Question: I'm using a JPA project as a jar in a dynamic webproject.
At a certain moment in my project I get a error.

'''
operation = RepositoryFactory.getRepositoryFactory()
.getUserRepository().add(feedbackverantwoordelijke);
'''
>
'''
public boolean add(User user) {
EntityManagerFactory emf = HibernateRepositoryFactory
.getEntityManagerFactory();
EntityManager em = emf.createEntityManager();
EntityTransaction tx = em.getTransaction();
tx.begin();
User tempUser = null;
try {
// checking if the entity is already in the repository
if (user.getId() != null) {
tempUser = em.find(User.class, user.getId());
//delete
System.out.println(user.getId());
//
}
// if no persist the entity
if (tempUser == null) {
em.persist(user);
} else {
// if so, get the differences and persist them
tempUser.setPassword(user.getPassword());
tempUser.setUserName(user.getUserName());
tempUser = em.merge(user);
}
} catch (Exception e) {
logging.error("Deze melding trad op bij het toevoegen van een user"
+ " :" + e);
}
tx.commit();
em.close();
emf.close();
return true;
}
'''
note : Feedbackverantwoordelijke extends User
This works perfect from within my JPA project. But when I call this from the JPA jar in my dynamic webproject I get the error.
It seems I'm missing a jar('s) when running this in my dynamic webproject. Normally all jars are in my JPA project and I can do all CRUD operation in my JPA project??
Must I load some jar's in my Dynamic Web project?? And if so, must I place them in my WEB-INF/lib folder??
I'm also using the joda-time jar in my JPA project and web mail jar. Must I place those jar's also in my dynamic webproject.
Thx for the reply's
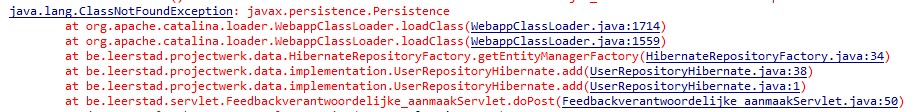
Answer: Fixed it. I needed to add the hibernate jars and also the other external jars into the WEB-INF/lib folder of my dynamic webproject. Now I can persist to the db.